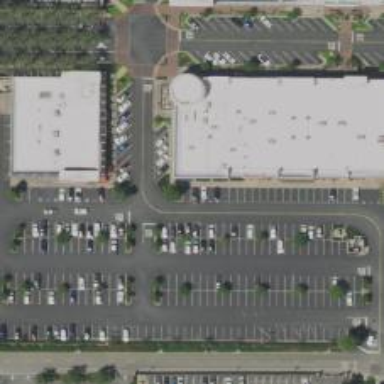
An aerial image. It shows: Parking space.